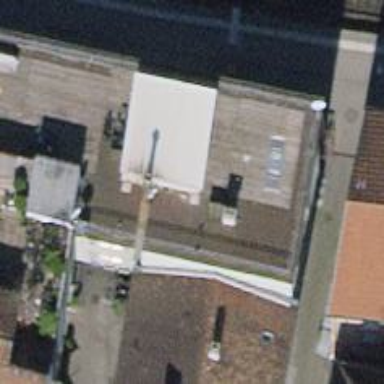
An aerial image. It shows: Restaurant.